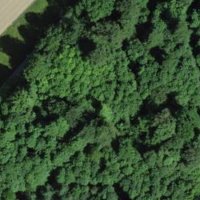
EUNIS habitat code: 41
Species observed at this site:
Plantago major